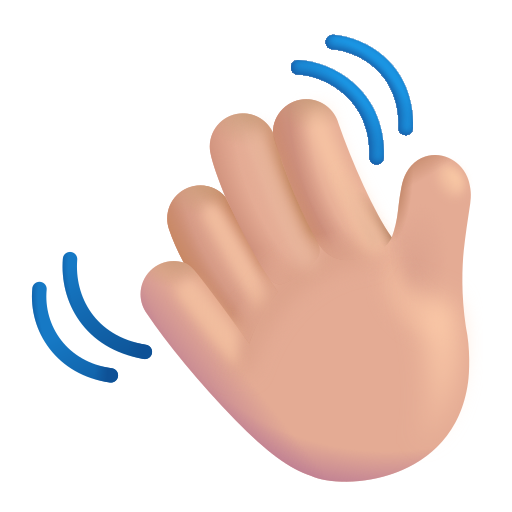
waving hand color  light